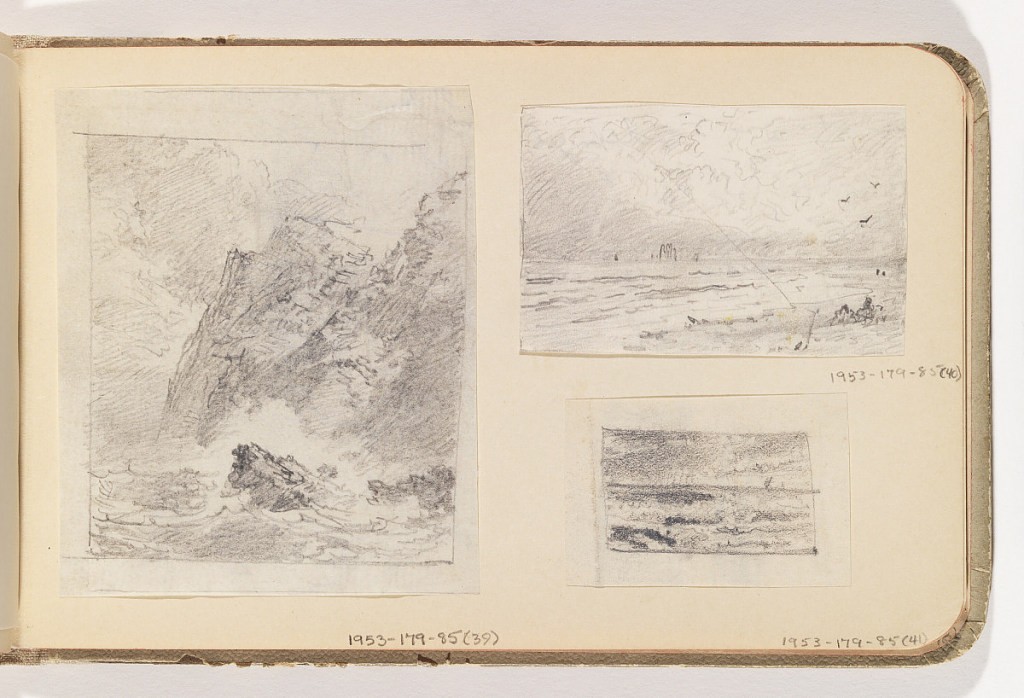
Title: Sketch of Sea with Boats
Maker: William Trost Richards, American, 1833–1905
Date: late 19th century
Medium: Graphite on cream-colored paper, mounted
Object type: Album page
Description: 1953-179-85-39: View of two tall cliffs at right with water splshi...;     1953-179-85-40: Sketch of ocean breaking on beach with ships on ho...;     1953-179-85-41: Sea with boats on horizon at center and right.50